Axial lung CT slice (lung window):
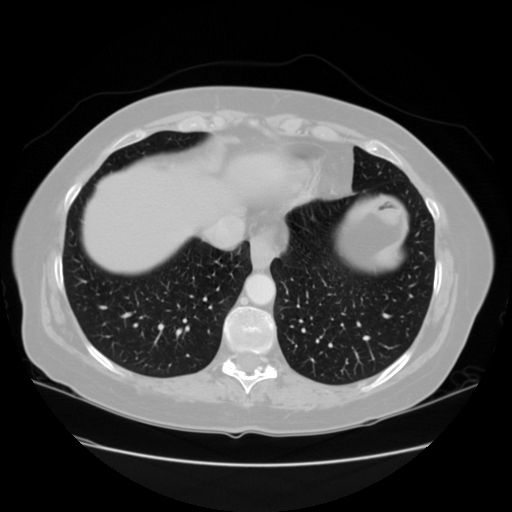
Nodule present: no